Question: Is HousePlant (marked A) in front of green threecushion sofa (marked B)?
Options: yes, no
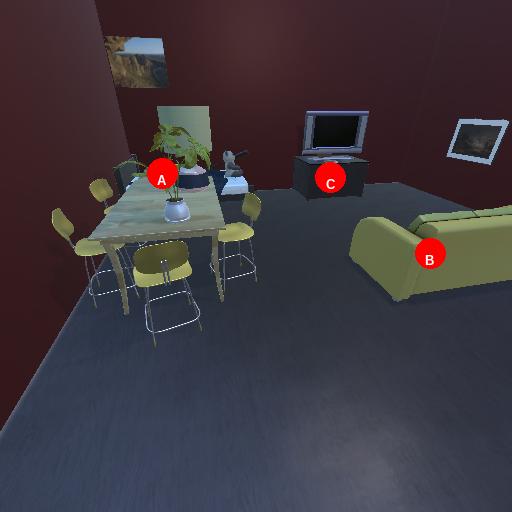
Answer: yes